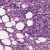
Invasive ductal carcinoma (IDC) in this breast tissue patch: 1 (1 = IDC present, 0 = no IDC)